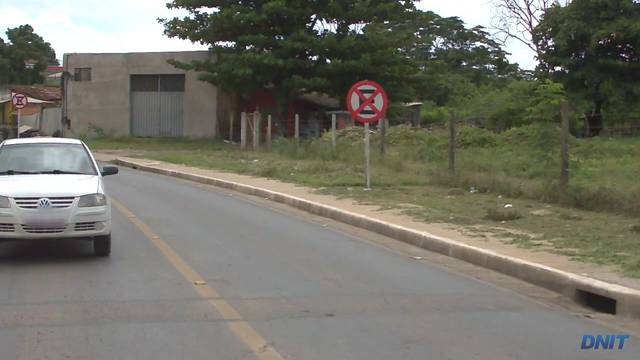
Region: Brazil
Coordinates: -15.628, -56.112